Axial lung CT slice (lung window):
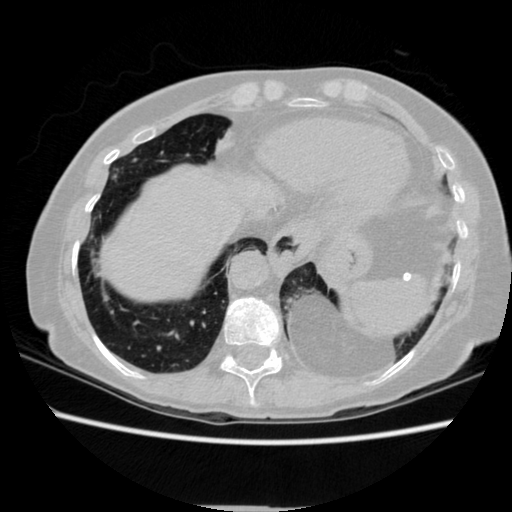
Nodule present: no